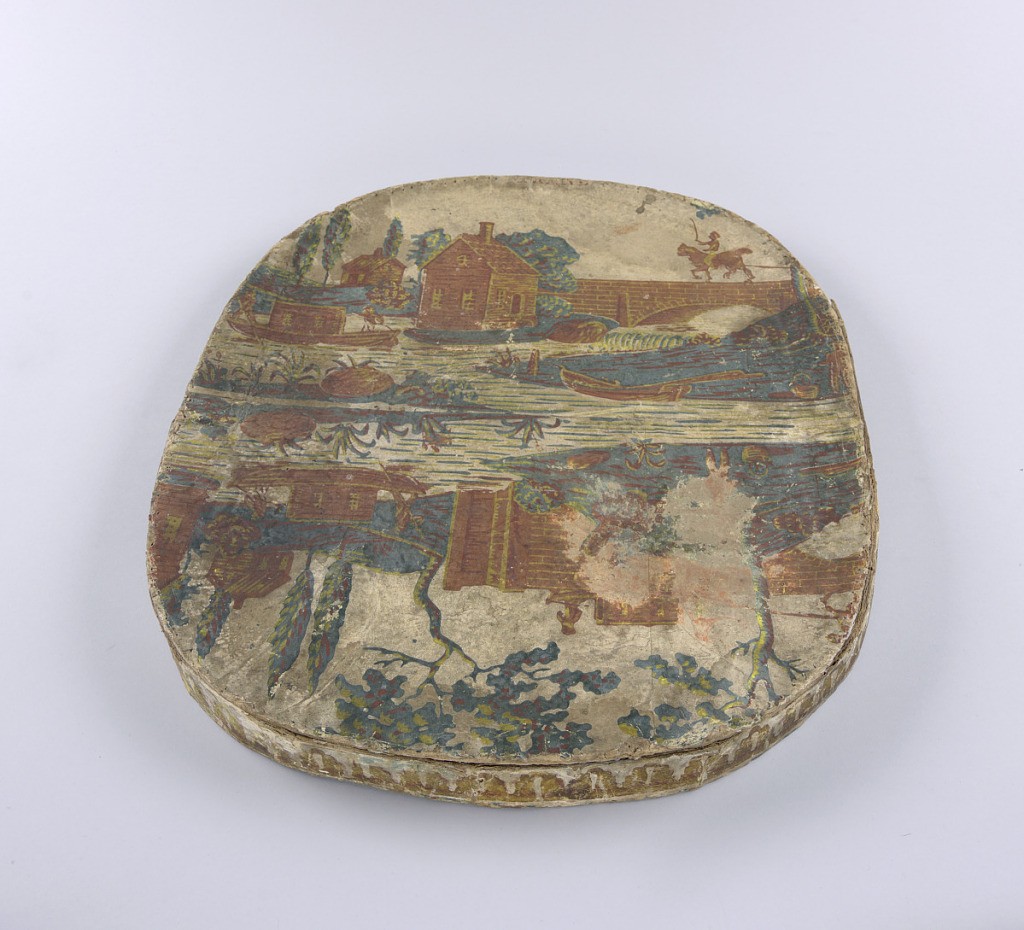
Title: Grand Canal
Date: ca. 1837
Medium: Block-printed paper, pasteboard support
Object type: Bandbox
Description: Pasteboard bandbox lid. Two pieced fragments of "Grand Canal" paper, pasted bottoms together, center top. Bottom of letters visible at one edge. Mounted figure on arch-supported stone bridge, house, boats, oarsmen, in colors of brick red, blue-green, yellow, on white background. Rim: Olive green on white; top lined with small pattern flower wallpaper. Sprig of roses, morning glories on white background with pale blue fill pattern.